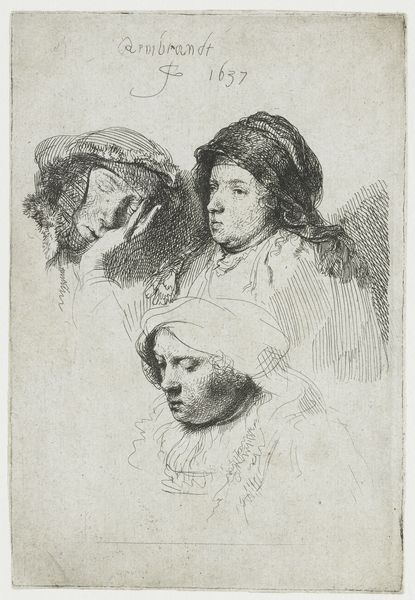
Titel: Drie vrouwenkoppen, één slapend
Künstler: Rembrandt Harmensz. van Rijn
Standort: Amsterdam
Institution: Rijksmuseum
Schlagwörter: kopf, mann, schatten, schlaf, frauen, hut, hüte, kopfbedeckungen, köpfe, männer, nase, skizze, zeichnung, gesichter, gesicht, rembrandt, bildnis, porträt, haare, drei, locken, schlafen, studie, figuren, nachdenklich, radierung, studien, kopfstudie, turban, kreuzschraffur, studienblatt, drei köpfe, 1637, muede, studienköpfe, drei studien